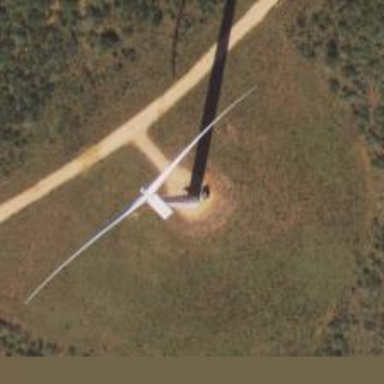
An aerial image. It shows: Wind generator in the form of horizontal axis wind turbine.